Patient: sex M, age 65
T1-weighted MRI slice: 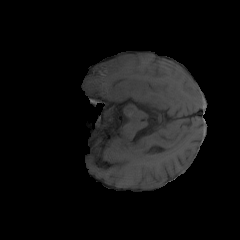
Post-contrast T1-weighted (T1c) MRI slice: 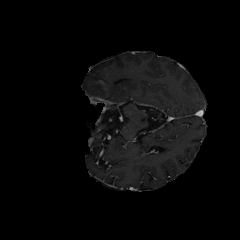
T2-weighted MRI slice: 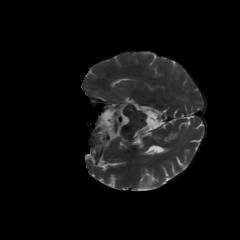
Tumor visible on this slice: no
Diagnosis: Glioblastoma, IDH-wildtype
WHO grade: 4